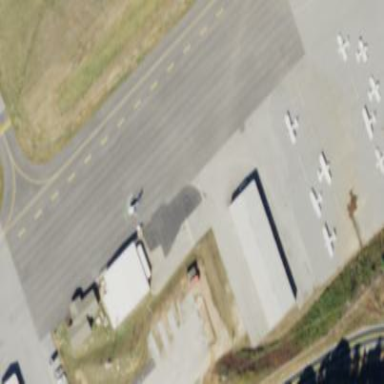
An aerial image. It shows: Apron at the airport.